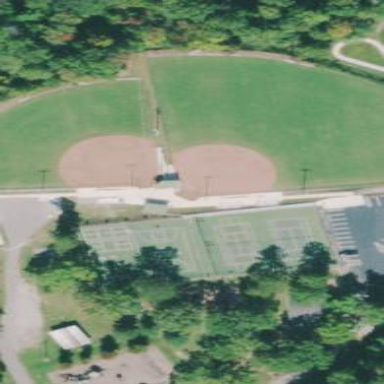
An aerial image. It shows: Baseball pitch for leisure and sports activities.